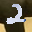
Label: 2